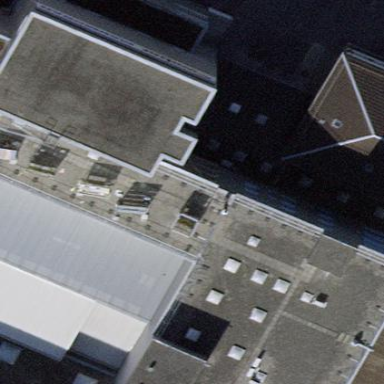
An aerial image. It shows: Commercial building.